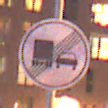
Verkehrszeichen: EndeUeberholverbotKraftfahrzeuge
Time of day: Night
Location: Outdoor (Urban)
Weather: PartlyCloudy
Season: NotSpecified
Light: Artificial